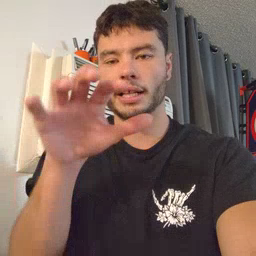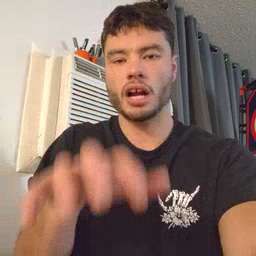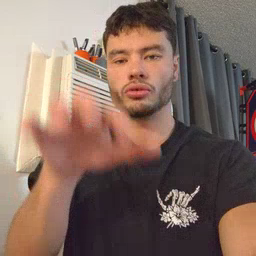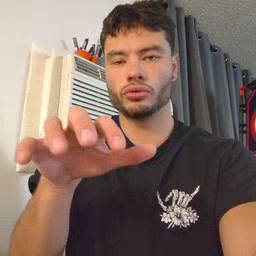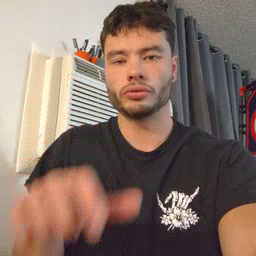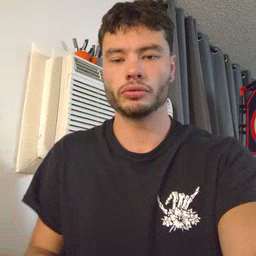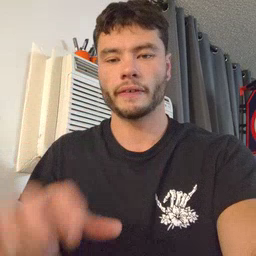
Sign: alligator